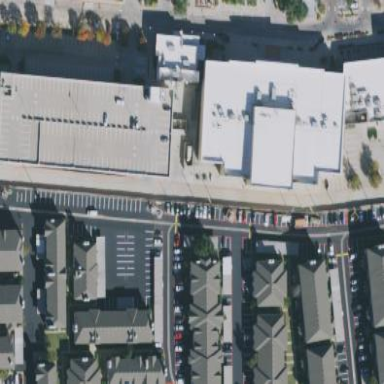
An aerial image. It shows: Cinema located in retail building.